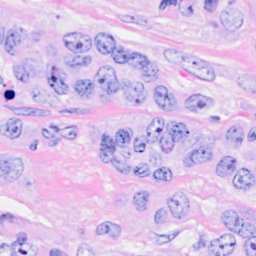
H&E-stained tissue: Breast